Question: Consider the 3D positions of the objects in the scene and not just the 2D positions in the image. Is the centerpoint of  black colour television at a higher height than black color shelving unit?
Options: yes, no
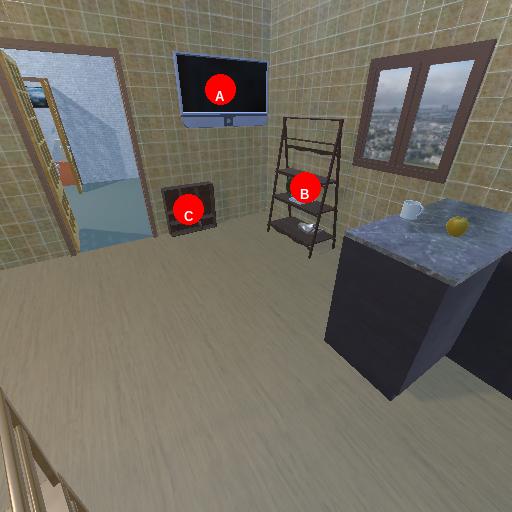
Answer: yes